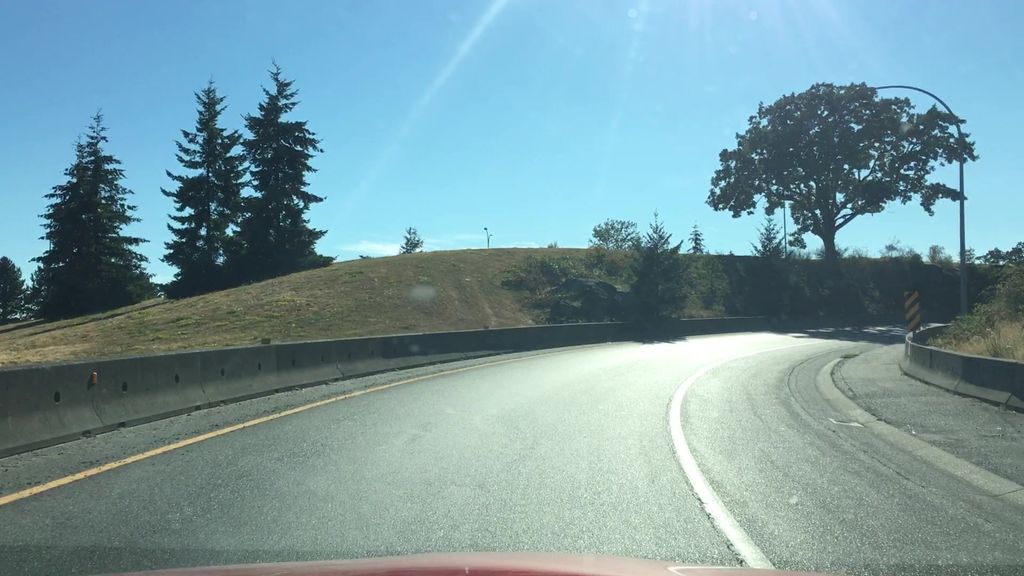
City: victoria